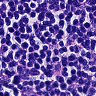
Metastatic tissue present: no